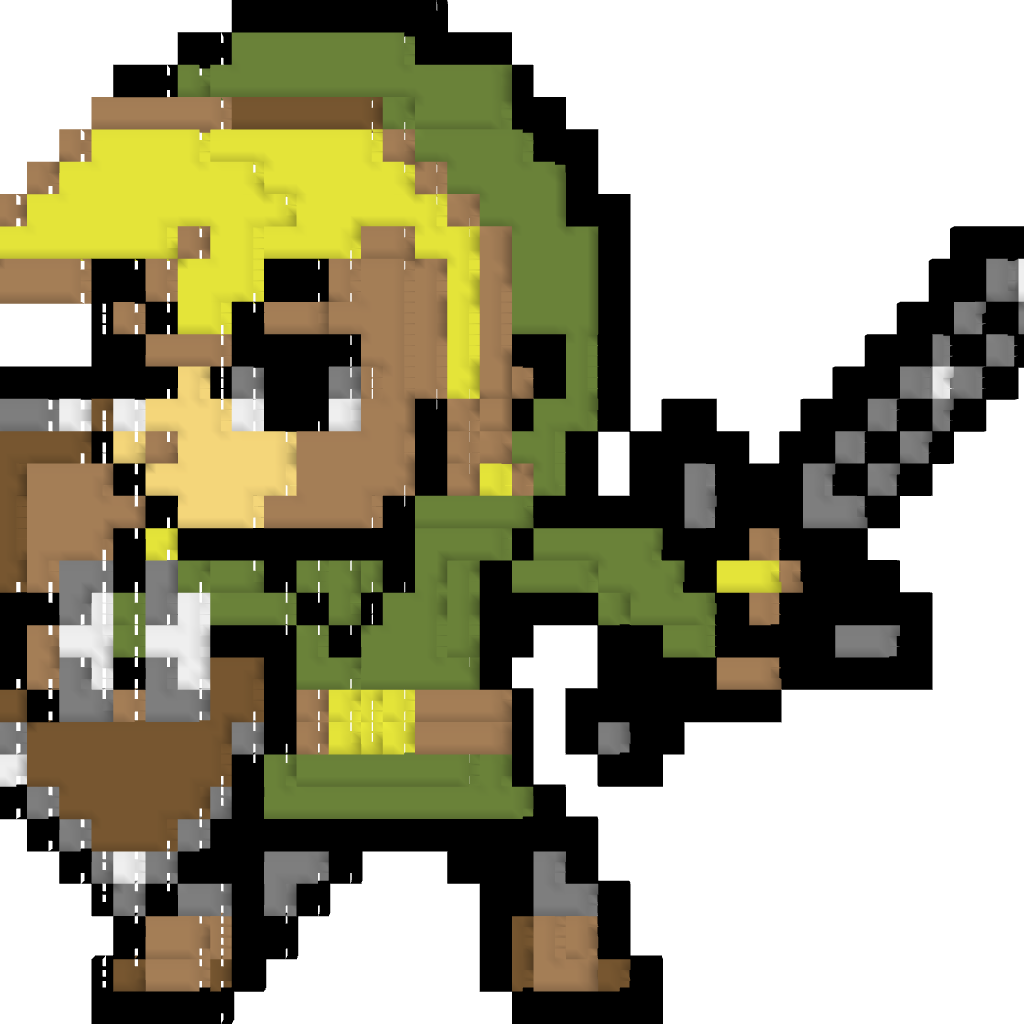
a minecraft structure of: The Legend of Zelda  Link high quality